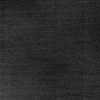
Atmospheric dust classification: dusty